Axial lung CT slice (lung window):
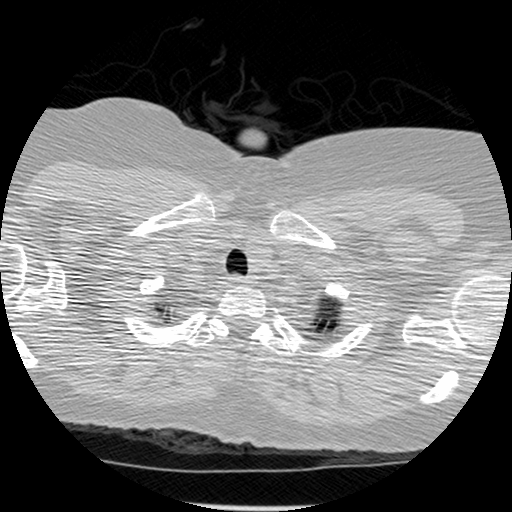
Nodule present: no